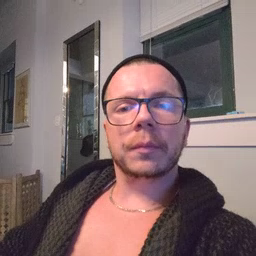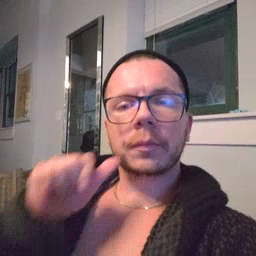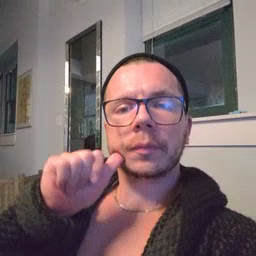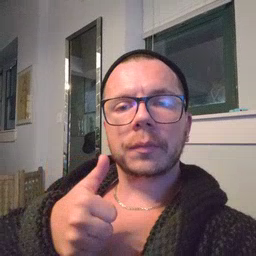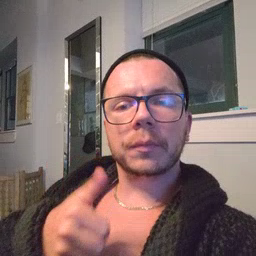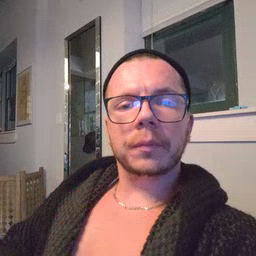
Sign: tomorrow